Question: I have created a hub using Selenium Grid using the following command :
'''
java -jar selenium-server-standalone-2.46.0.jar -role hub
'''
Now, I am trying to create a node for firefox instance using the following command:
'''
java -jar selenium-server-standalone-2.46.0.jar -role node
-hub http://localhost:4444/grid/console -browser browsername=firefox -port 5555
'''
Once I execute it, I get the following as shown int he screenshot:

Here I am getting 'v:null'
Why is this coming out to be null ? Can anyone help me on this please?
I am new to Selenium Grid and any help will be highly appreciated!!
Thanks
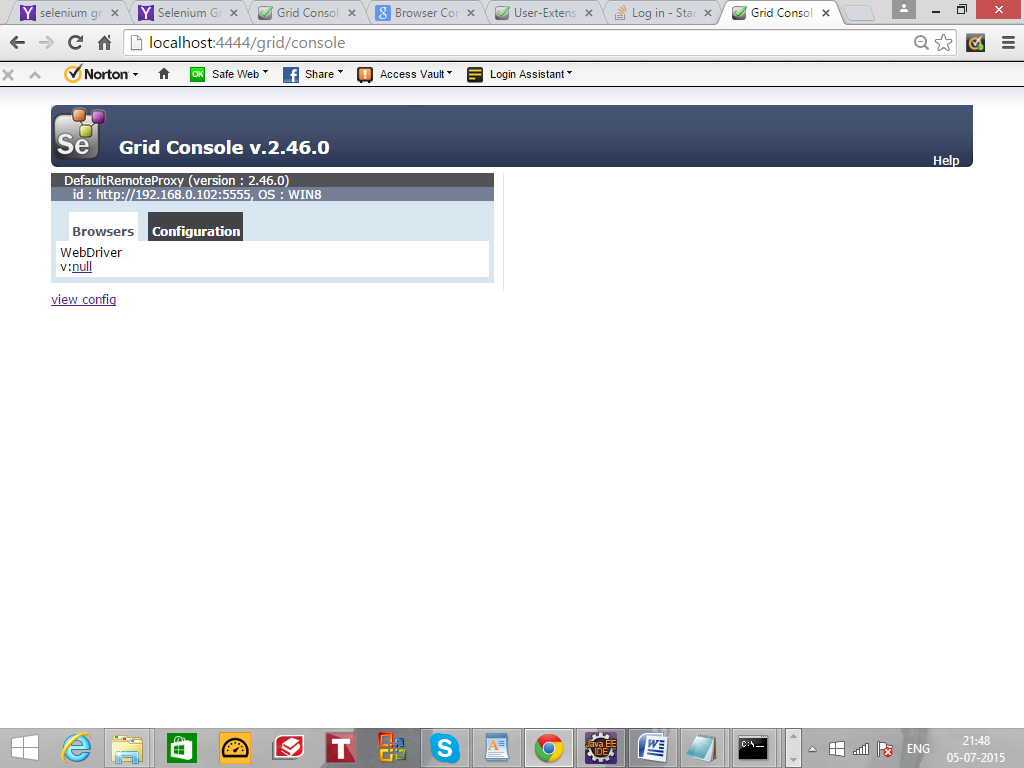
Answer: Answer given above has typo, whis will end up with creating node with default capabilities, instead of specified ones.
If you want to create node with single firefox instance available, do this:
java -jar selenium-server-standalone-2.46.0.jar -role node -hub <URL> -browser browserName=firefox -port 5555
Please note I used browserName instead of browsername - this is case sensitive.